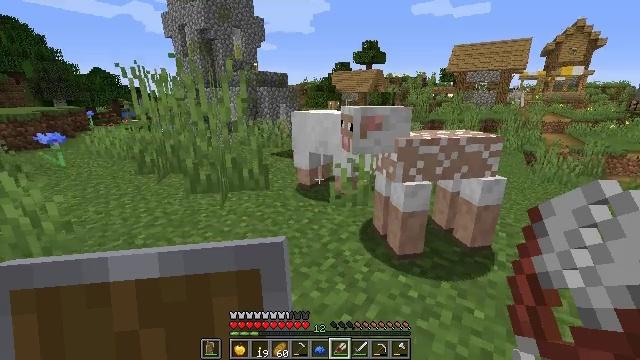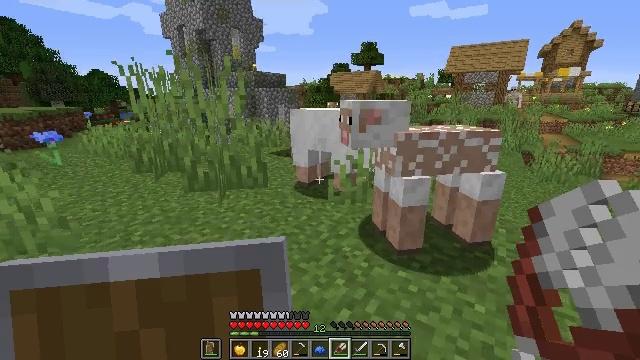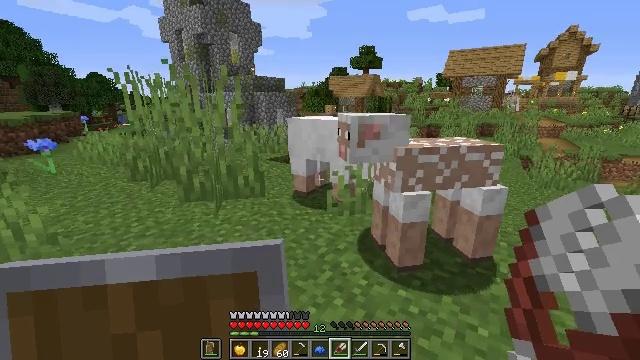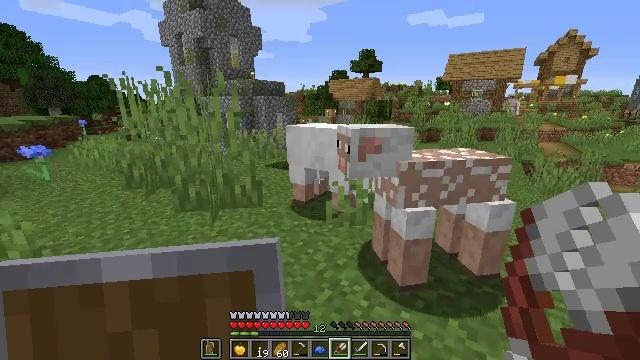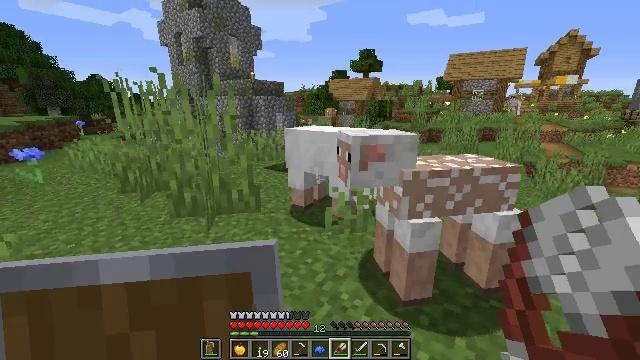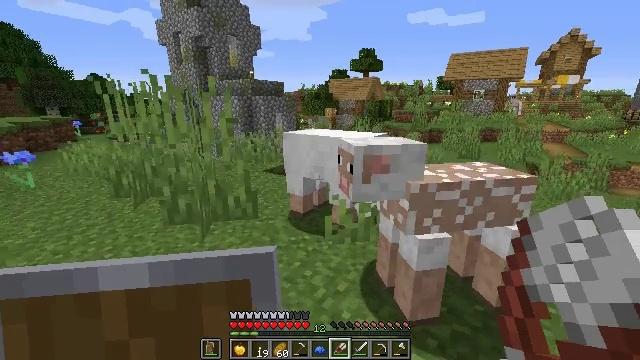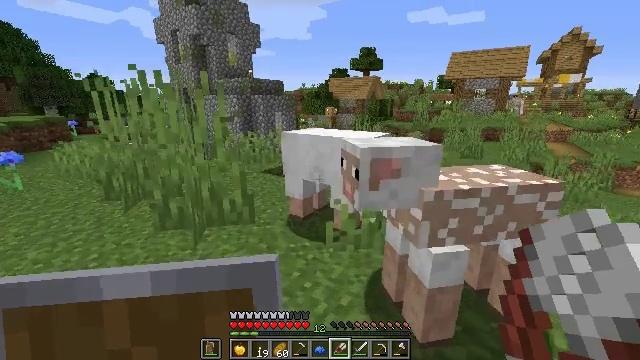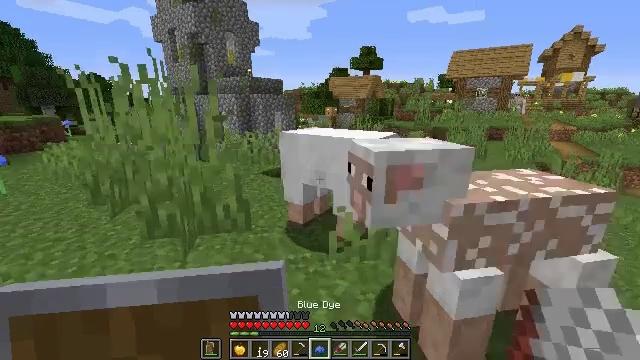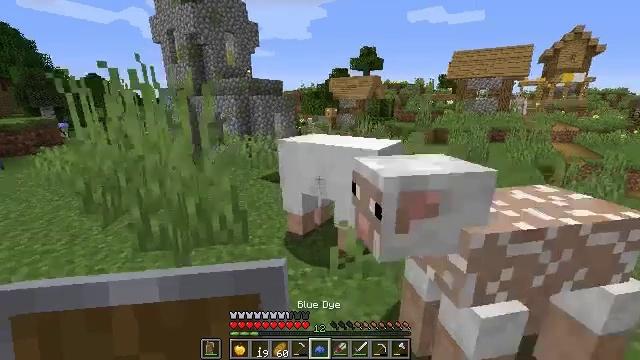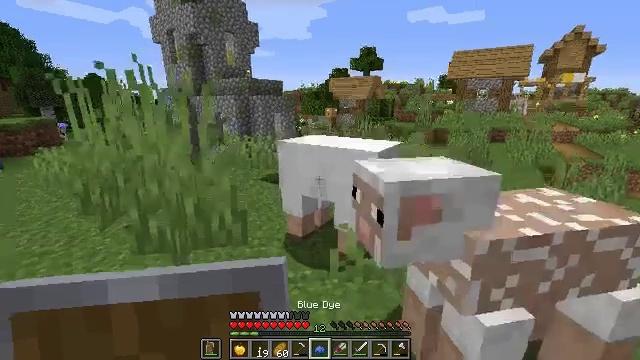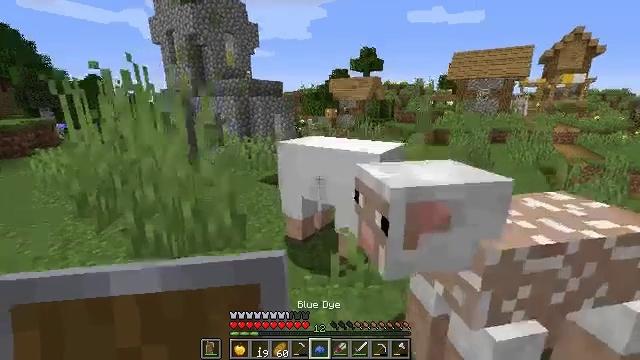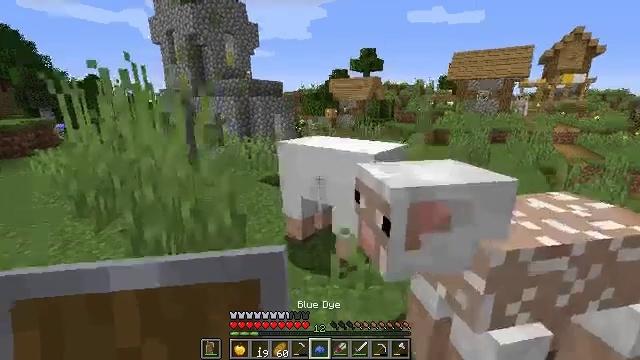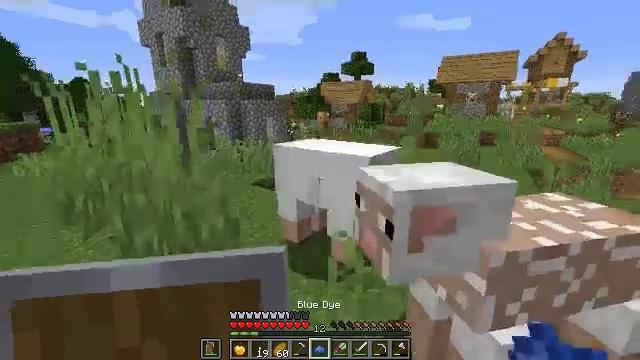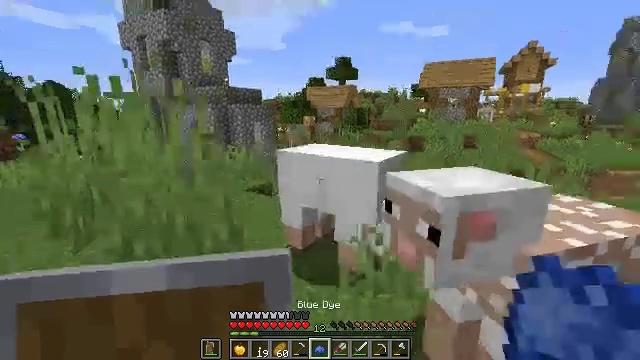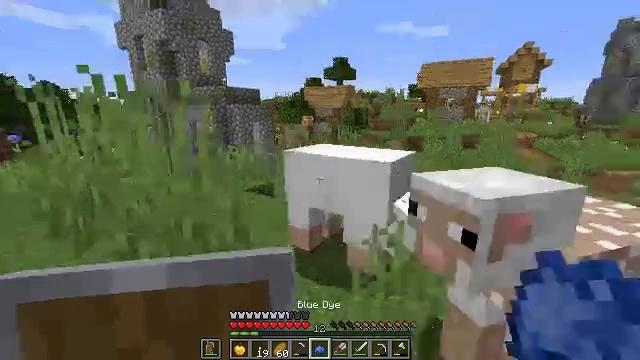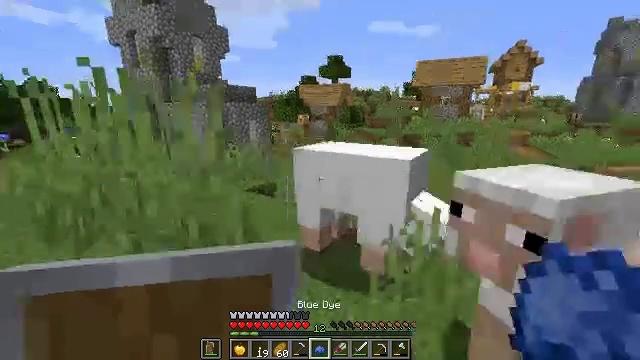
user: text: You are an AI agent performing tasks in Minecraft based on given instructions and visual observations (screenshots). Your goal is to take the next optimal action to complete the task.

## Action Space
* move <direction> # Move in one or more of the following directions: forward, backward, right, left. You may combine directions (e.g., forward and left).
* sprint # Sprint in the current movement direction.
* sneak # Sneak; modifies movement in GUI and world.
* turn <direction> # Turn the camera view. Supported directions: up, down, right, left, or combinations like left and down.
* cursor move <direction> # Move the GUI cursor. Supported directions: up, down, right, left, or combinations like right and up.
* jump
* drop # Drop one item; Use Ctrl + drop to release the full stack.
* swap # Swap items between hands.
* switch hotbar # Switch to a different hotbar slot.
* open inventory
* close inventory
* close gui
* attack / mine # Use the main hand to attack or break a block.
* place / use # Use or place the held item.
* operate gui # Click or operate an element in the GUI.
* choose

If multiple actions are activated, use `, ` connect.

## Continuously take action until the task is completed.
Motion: motion action
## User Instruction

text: Open the crafting table to craft a blue bed.
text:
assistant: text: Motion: close inventory
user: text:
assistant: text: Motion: move forward, close inventory
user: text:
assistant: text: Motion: move forward
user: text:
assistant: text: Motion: move forward
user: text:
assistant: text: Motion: move forward
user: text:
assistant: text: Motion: move forward
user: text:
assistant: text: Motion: move forward
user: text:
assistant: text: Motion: no_op
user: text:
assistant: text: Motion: no_op
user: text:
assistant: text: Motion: no_op
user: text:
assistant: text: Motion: no_op
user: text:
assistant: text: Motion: move left, turn right
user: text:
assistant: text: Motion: move left, turn right
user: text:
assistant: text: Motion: move forward and move left
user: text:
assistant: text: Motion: move forward and move left, turn right
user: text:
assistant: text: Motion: move forward and move left, turn right
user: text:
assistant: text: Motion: move forward and move left
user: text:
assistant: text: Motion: turn right
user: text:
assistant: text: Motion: turn right
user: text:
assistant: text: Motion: turn right
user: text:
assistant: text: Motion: turn right, use / place
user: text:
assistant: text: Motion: use / place
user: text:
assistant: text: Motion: use / place
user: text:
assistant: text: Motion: no_op
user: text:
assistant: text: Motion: no_op
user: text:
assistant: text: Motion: no_op
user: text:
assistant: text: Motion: no_op
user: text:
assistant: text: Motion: no_op
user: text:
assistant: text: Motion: no_op
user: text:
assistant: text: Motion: no_op